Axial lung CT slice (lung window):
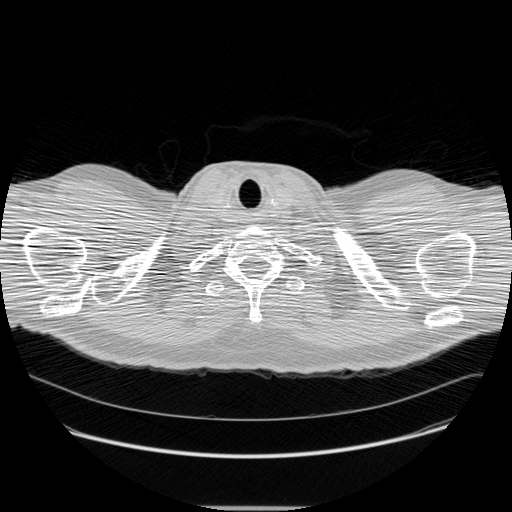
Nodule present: no